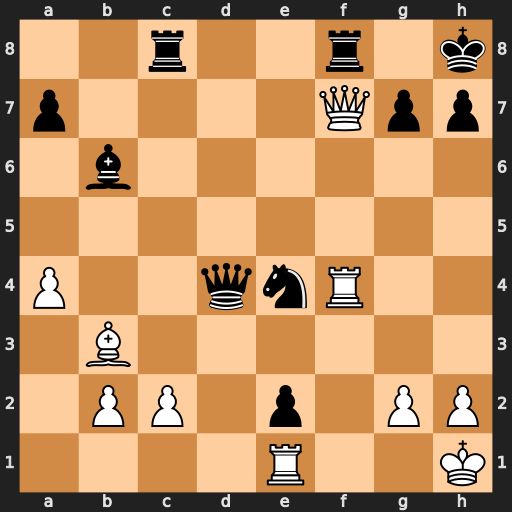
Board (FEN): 2r2r1k/p4Qpp/1b6/8/P2qnR2/1B6/1PP1p1PP/4R2K
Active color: w
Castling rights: -
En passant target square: -
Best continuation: Qxf8+ Rxf8 Rxf8#